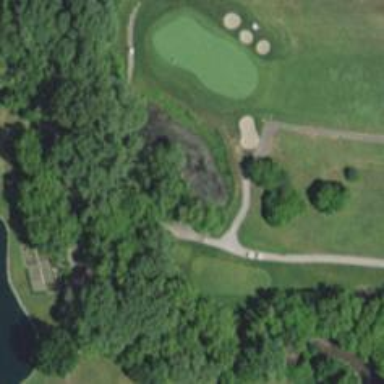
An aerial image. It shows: Pathway for golf carts.